Question: I have written the following Insert Into statement in Access 2010 VBA:
'''
Private Sub AddBPSSButton_Click()
' CurrentDb.Execute "INSERT INTO TabClearDetail(C_Site) VALUES(" & Me.C_Site & ")"
Dim strSQL As String
'MsgBox Me.[Clearance Applying For]
'MsgBox Me.[Contract Applying for]
'MsgBox Me.[C_Site]
'MsgBox Me.[C_SponsorSurname]
'MsgBox Me.[C_SponsorForename]
'MsgBox Me.[C_SponsorContactDetails]
'MsgBox Me.[C_EmploymentDetail]
'MsgBox Me.[C_SGNumber]
'MsgBox Me.[C_REF1DateRecd]
'MsgBox Me.[C_REF2DateRecd]
'MsgBox Me.[C_IDDateRecd]
'MsgBox Me.[C_IDNum]
'MsgBox Me.[C_CriminalDeclarationDate]
'MsgBox Me.[Credit Check Consent]
'MsgBox Me.[C_CreditCheckDate]
'MsgBox Me.[Referred for Management Decision]
'MsgBox Me.[Management Decision Date]
'MsgBox Me.[C_Comment]
'MsgBox Me.[C_DateCleared]
'MsgBox Me.[C_ClearanceLevel]
'MsgBox Me.[C_ContractAssigned]
'MsgBox Me.[C_ExpiryDate]
'MsgBox Me.[C_LinKRef]
'MsgBox Me.[C_OfficialSecretsDate]
strSQL = "INSERT INTO TabClearDetail(Clearance Applying For, Contract Applying for, " & _
"C_Site, C_SponsorSurname, C_SponsorForename, C_SponsorContactDetails, C_EmploymentDetail, " & _
"C_SGNumber, C_REF1DateRecd, C_RED2DateRecd, C_IDDateRecd, C_IDNum, " & _
"C_CriminalDeclarationDate, Credit Check Consent, C_CreditCheckDate, Referred for Management Decision, " & _
"Management Decision Date, C_Comment, C_DateCleared, C_ClearanceLevel, C_ContractAssigned, " & _
"C_ExpiryDate, C_LinkRef, C_OfficialSecretsDate) VALUES('" & Me.[Clearance Applying For] & "', " & _
"'" & Me.[Contract Applying for] & "', '" & Me.[C_Site] & "', '" & Me.[C_SponsorSurname] & "', " & _
"'" & Me.[C_SponsorForename] & "', '" & Me.[C_SponsorContactDetails] & "', " & _
"'" & Me.[C_EmploymentDetail] & "', '" & Me.[C_SGNumber] & "', '" & Me.[C_REF1DateRecd] & "', " & _
"'" & Me.[C_REF2DateRecd] & "', '" & Me.[C_IDDateRecd] & "', '" & Me.[C_IDNum] & "', " & _
"'" & Me.[C_CriminalDeclarationDate] & "', '" & Me.[Credit Check Consent] & "', '" & Me.[C_CreditCheckDate] & "', " & _
"'" & Me.[Referred for Management Decision] & "', '" & Me.[Management Decision Date] & "', " & _
"'" & Me.[C_Comment] & "', '" & Me.[C_DateCleared] & "', '" & Me.[C_ClearanceLevel] & "', " & _
"'" & Me.[C_ContractAssigned] & "', '" & Me.[C_ExpiryDate] & "', '" & Me.[C_LinKRef] & "', " & _
"'" & Me.[C_OfficialSecretsDate] & "');"
DoCmd.RunSQL (strSQL)
'MsgBox strSQL
End Sub
'''
All The MsgBox calls work, so I believe I have typed all column names and text box names correctly. I am getting a Syntax error when I get to the DoCmd.RunSQL line. Have been staring at this for quite a while trying to see if I have missed a comma or speech mark or something, but am hoping maybe another set of eyes will see my mistake.

Any help will be greatly appreciated.
Thanks!
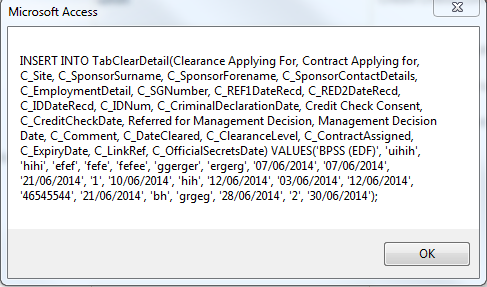
Answer: When you have spaces in your object names you need to enclose the full name in brackets. So where you have:
'''
INSERT INTO TabClearDetail(Clearance Applying For, Contract Applying for,...
'''
It should be
'''
INSERT INTO TabClearDetail([Clearance Applying For], [Contract Applying for],...
'''
For what it's worth I personally can't stand special characters in object names for exactly this reason, if it's not too late you should consider renaming your columns. Pascal Case is usually clear enough for compound names, e.g. ClearanceApplyingFor. Or use under scores - Clearance_Applying_For.
I also think the convention in Access is to qualify dates with '#' rather than single quotes, i.e. '#01/01/2014#', instead of '01/01/2014'